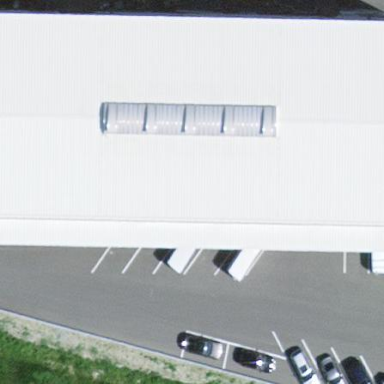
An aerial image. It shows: Commercial building.